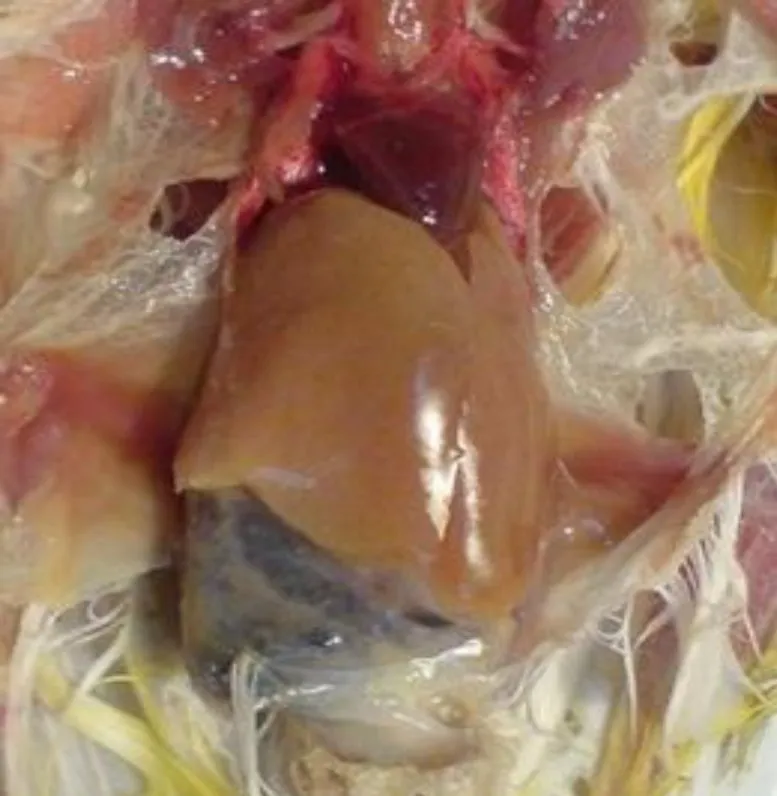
Enlarged yellowish brown pale liver in the affected canary. Note the loss of coronary adipose tissue and the dark mucoid contents in the intestines.
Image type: medical_photograph (other_medical_photograph)